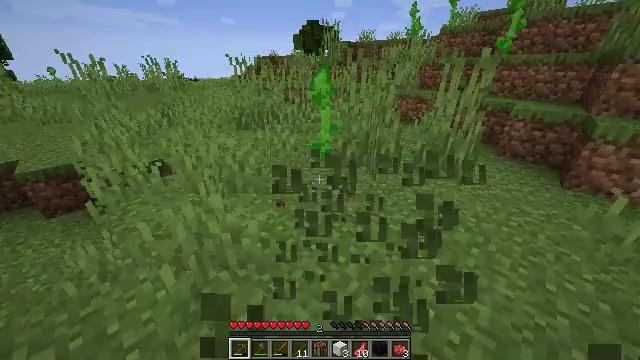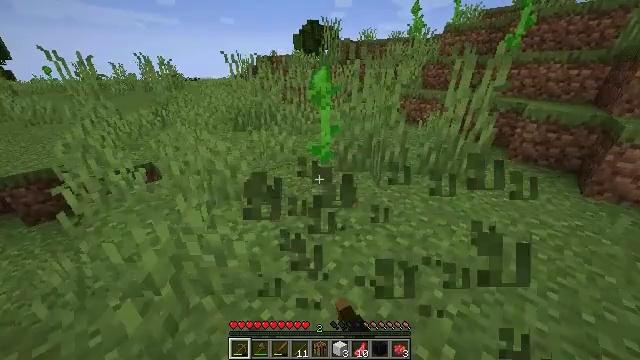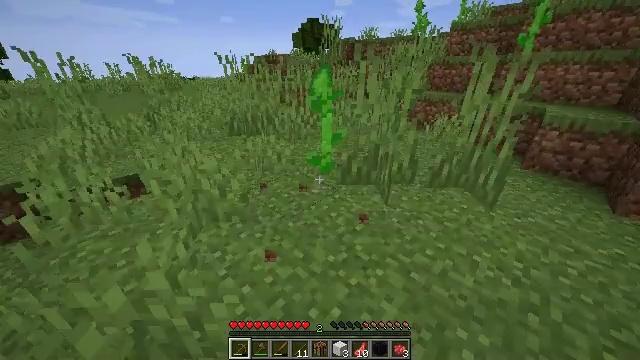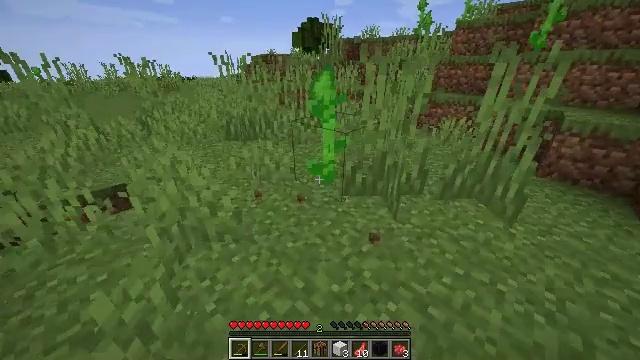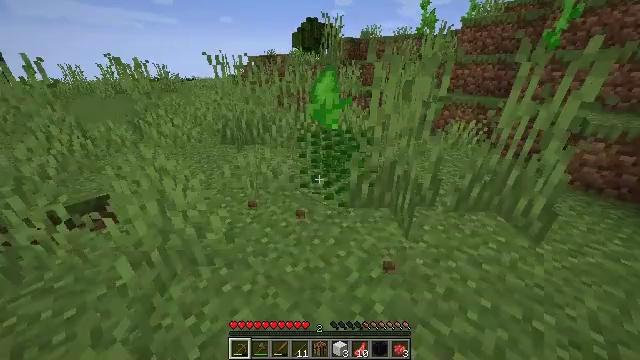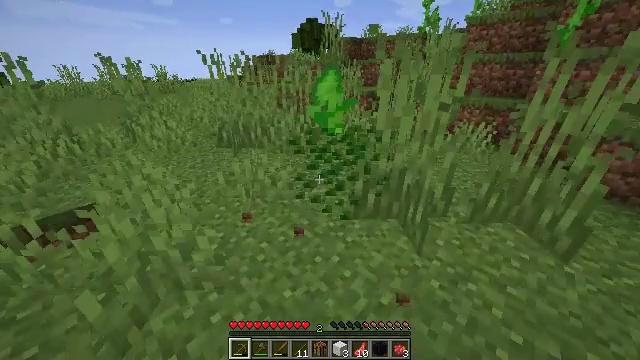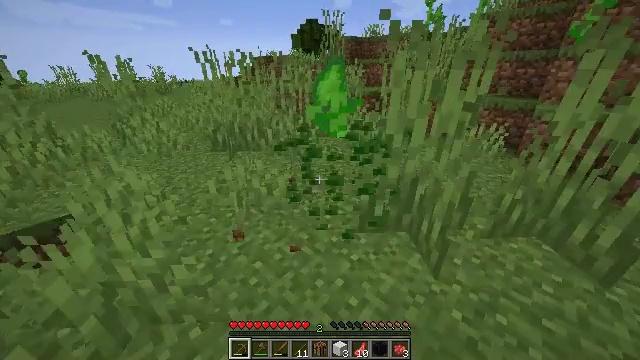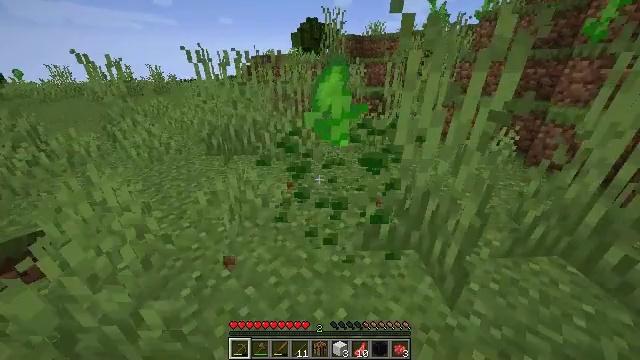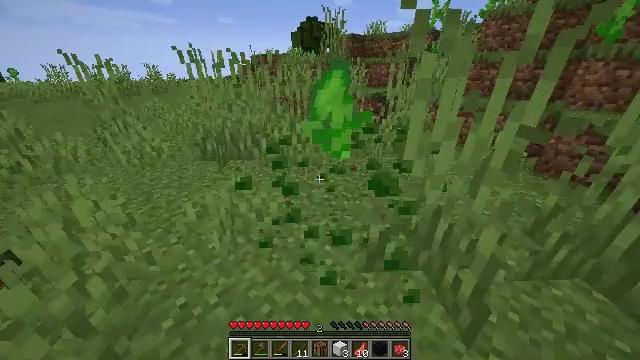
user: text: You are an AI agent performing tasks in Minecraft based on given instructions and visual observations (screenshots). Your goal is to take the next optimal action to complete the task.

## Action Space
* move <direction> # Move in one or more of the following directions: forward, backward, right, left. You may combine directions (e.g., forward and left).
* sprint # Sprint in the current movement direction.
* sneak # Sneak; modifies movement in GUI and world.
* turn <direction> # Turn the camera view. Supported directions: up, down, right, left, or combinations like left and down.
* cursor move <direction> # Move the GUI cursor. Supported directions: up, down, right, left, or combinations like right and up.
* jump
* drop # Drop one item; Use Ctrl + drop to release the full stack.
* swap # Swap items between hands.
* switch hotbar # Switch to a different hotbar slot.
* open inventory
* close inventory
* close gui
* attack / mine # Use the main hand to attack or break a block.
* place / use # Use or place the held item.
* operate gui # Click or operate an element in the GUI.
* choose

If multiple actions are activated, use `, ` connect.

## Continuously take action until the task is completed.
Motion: motion action
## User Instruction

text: Break the sunflower to collect it.
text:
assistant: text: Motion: move forward, attack / mine
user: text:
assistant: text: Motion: move forward, attack / mine
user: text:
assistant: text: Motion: move forward
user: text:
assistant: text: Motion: move forward, attack / mine
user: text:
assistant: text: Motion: move forward, attack / mine
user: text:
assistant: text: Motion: move forward, attack / mine
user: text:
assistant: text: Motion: move forward
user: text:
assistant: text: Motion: move forward, attack / mine
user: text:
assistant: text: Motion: attack / mine